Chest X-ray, AP view. Patient: 45 years old, sex M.
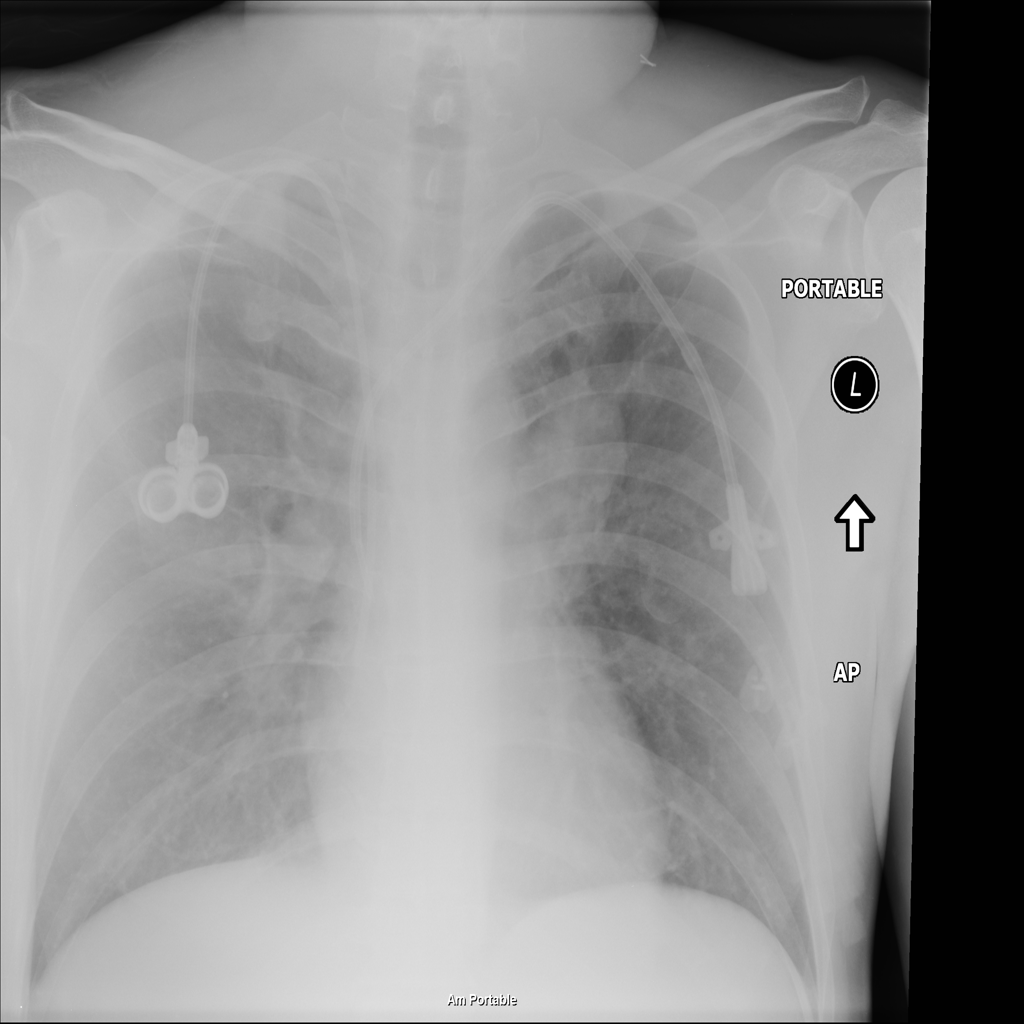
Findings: Mass